Question: I'd like to have the text in the '<option>' elements of a '<select>' menu displaying in two different colours, like so:

I've been searching around for something definitive and mainly finding one or two threads indicating that it can't be done.
I appreciate that a CSS-only solution might be out of the question, and I'm already using <URL> to style the dropdown, so using jQuery is definitely on the table; however this particular plugin only seems to affect/replace the selected top-level element and not the dropdown items.
If anyone has any suggestions or solutions - the lighter the better - that would be great.
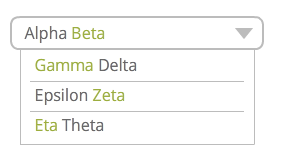
Answer: You cannot do this unless you completely replace the '<select>' element with a fully custom menu implementation. The spec <URL>, which does not allow for the HTML elements that you would need to implement the colors. jQuery can't help you there because there is no wiggle room whatsoever.
If you are willing to consider a custom implementation then <URL> is an excellent choice.